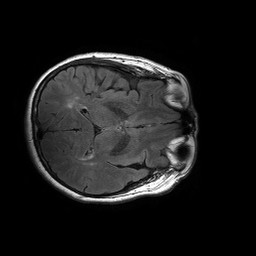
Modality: FLAIR
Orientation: axial
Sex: female
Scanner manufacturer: philips
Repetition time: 11 s
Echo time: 0.125 s